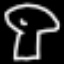
Label: mushroom